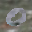
Label: 0